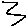
Label: zigzag